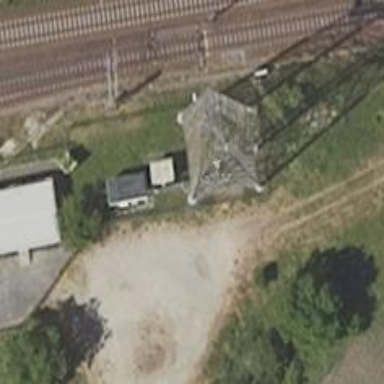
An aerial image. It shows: Mast structure.